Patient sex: M
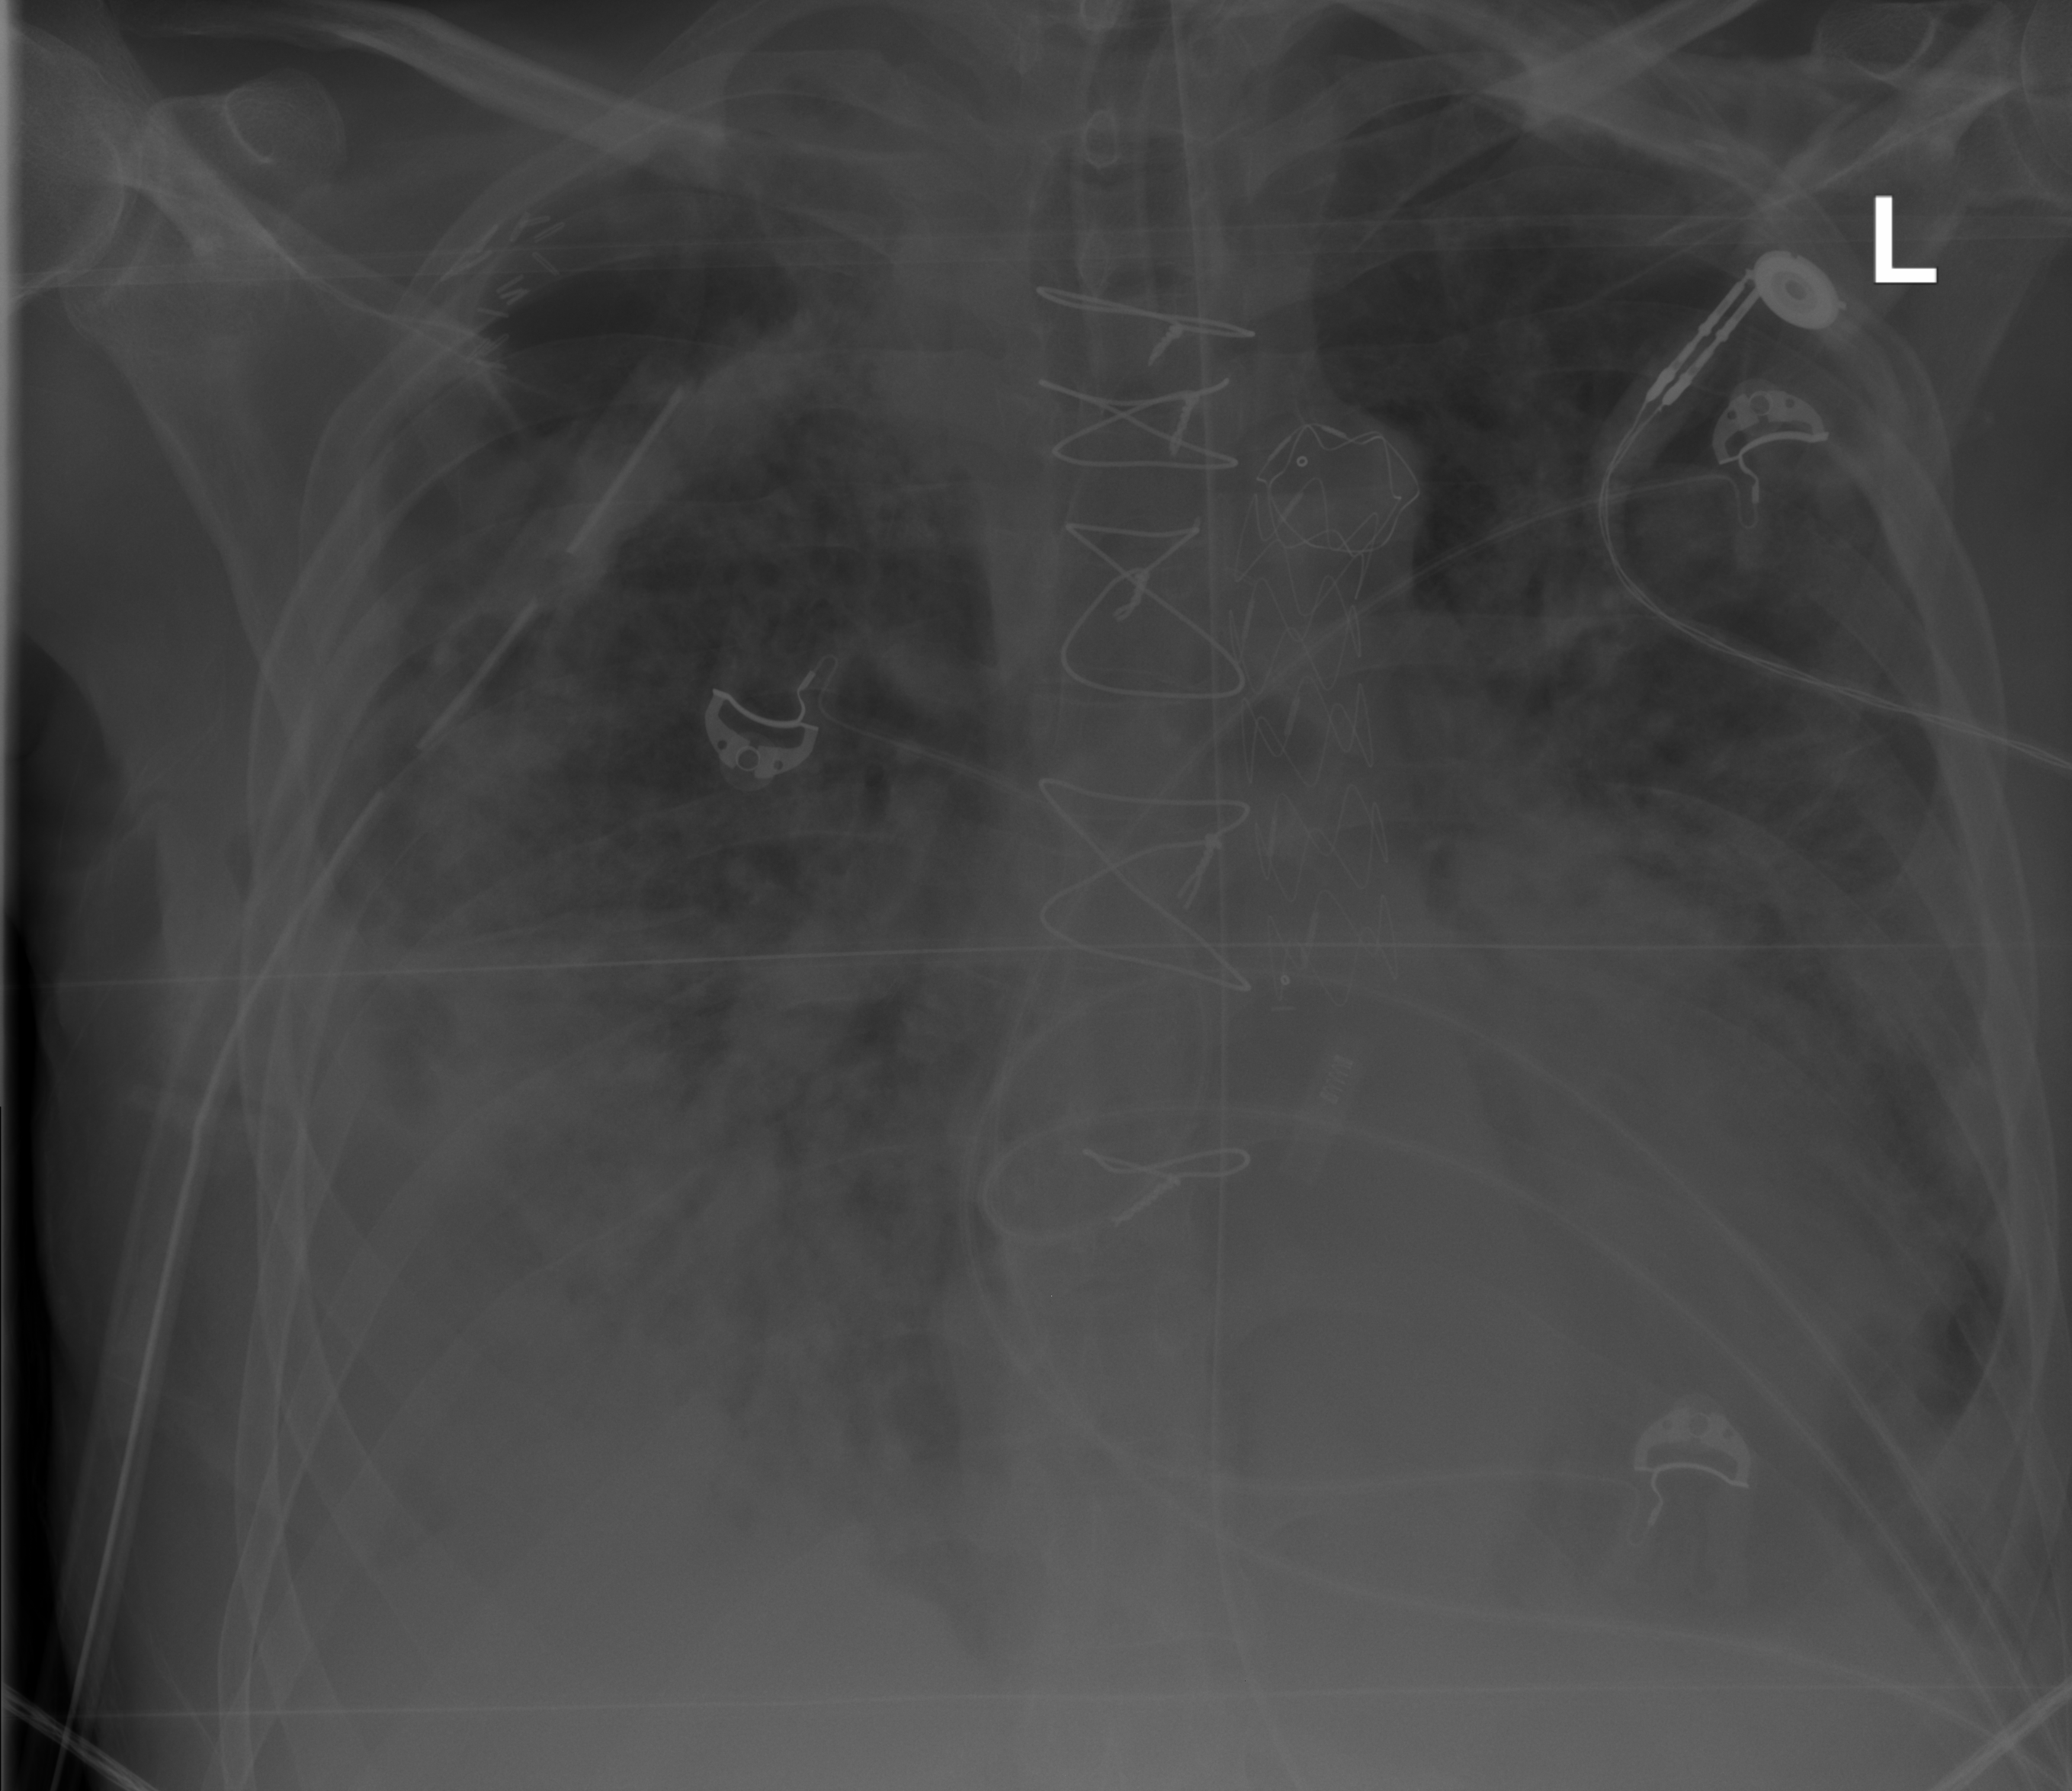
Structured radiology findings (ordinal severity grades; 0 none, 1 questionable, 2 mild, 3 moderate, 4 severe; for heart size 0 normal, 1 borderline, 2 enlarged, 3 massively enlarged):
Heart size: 0
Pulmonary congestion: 3
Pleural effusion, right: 1
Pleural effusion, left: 1
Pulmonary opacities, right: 4
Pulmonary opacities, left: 3
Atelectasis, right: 3
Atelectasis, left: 2